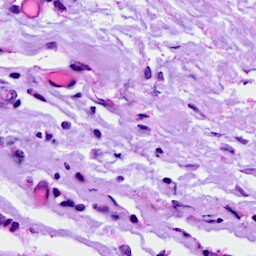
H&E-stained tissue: Breast